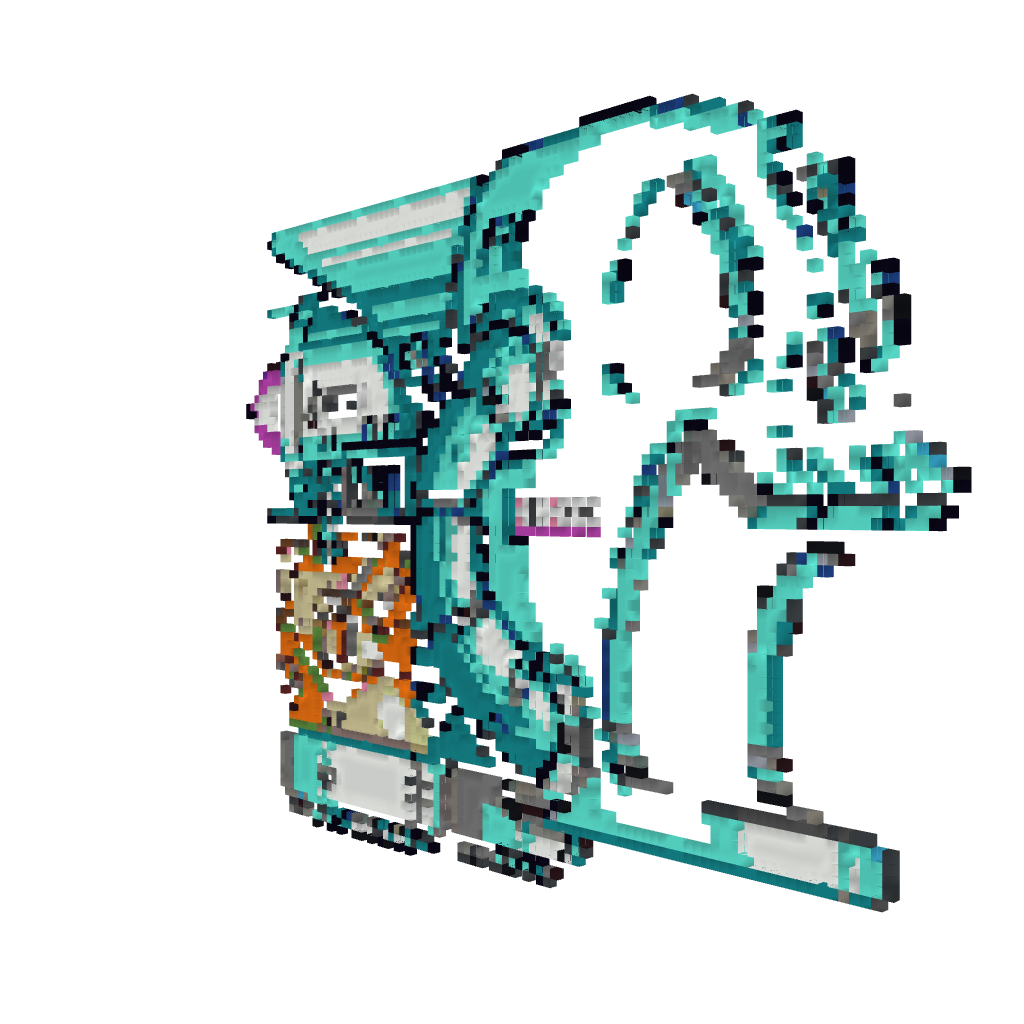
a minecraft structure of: Wily Machine #4 (ErnieCIII)